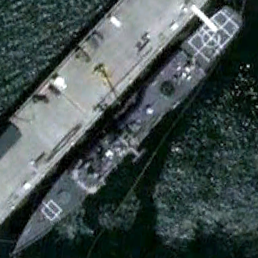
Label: cruiser